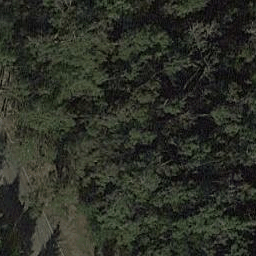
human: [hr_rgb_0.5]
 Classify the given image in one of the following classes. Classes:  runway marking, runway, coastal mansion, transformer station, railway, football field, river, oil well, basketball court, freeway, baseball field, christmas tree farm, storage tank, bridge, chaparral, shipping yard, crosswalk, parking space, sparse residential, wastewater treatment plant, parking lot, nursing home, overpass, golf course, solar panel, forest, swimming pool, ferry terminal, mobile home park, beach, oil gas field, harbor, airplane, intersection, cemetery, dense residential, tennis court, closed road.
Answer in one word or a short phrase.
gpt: forest